Interaction volume radius: 5 \u00c5
Interaction volume height: 30 \u00c5
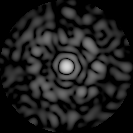
Disorder parameter: 0.8223